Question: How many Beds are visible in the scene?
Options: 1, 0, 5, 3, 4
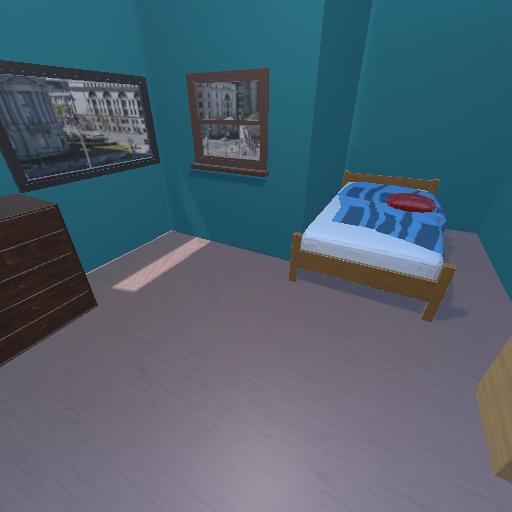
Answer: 1